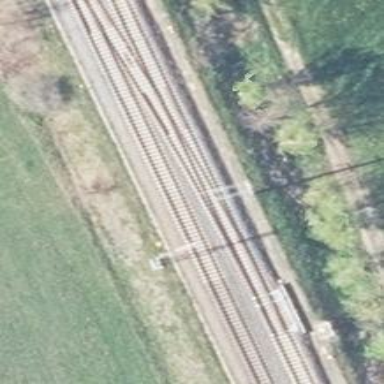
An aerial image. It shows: Milestone along the railway track with catenary mast.